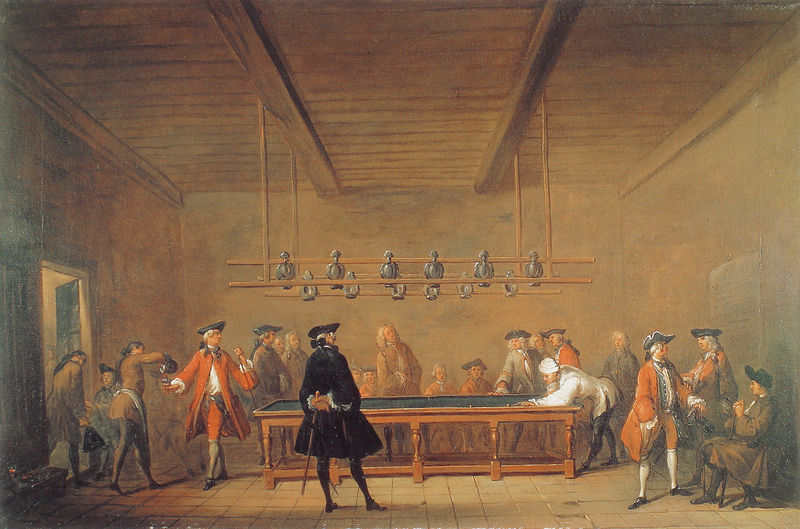
Titel: Das Billardspiel
Künstler: Jean-Baptiste Siméon Chardin
Institution: Paris, Musée Carnavalet - Histoire
Schlagwörter: gemälde, mann, weiß, menschen, braun, holz, hut, hüte, lampe, lampen, männer, schwarz, tische, tür, dach, rot, gesellschaft, rock, kappe, kappen, regal, trinken, stehen, steine, boden, adel, decke, pflaster, saal, soldaten, frack, wein, spielen, balken, gehrock, spiel, zinn, gewölbe, fliesen, uniform, billard, billardtisch, billiard, dreispitz, stiefel, krüge, fließen, hängeregal, billiardtisch, fräcke, boder, zinnkrüge, tüz